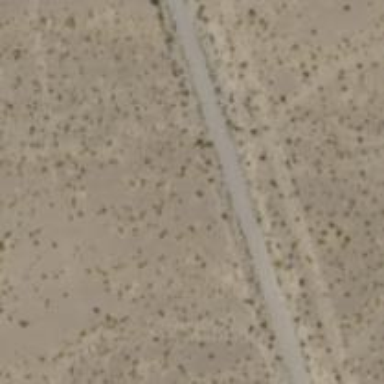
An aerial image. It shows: Historic road track.